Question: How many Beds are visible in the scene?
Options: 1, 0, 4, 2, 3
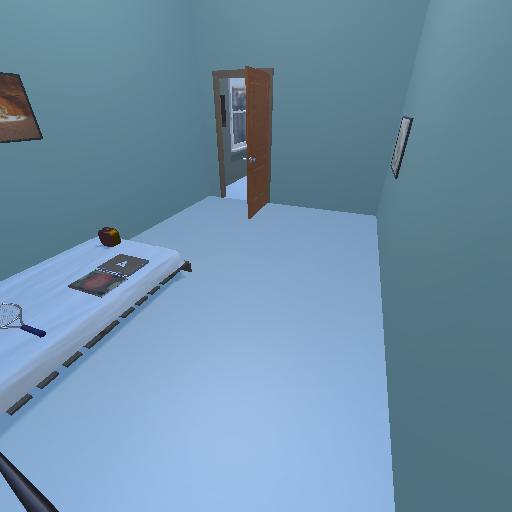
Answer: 1